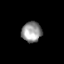
Tissue: skin
Cell type: Epithelial cells
Senescence score: 0.2739
Nuclear area (px): 407
Mean DAPI intensity: 146.263